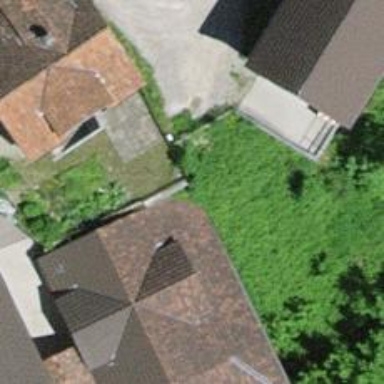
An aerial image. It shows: Brown roof.